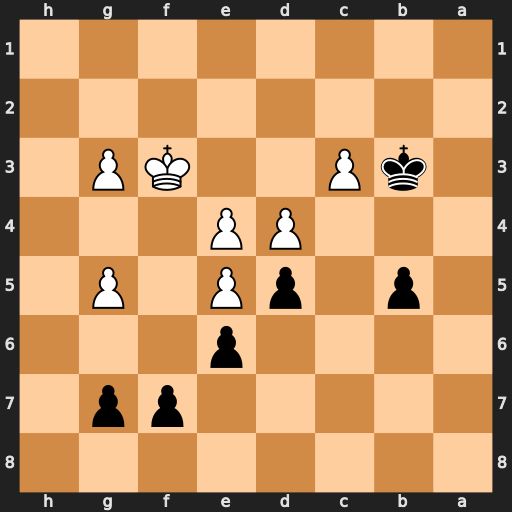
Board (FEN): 8/5pp1/4p3/1p1pP1P1/3PP3/1kP2KP1/8/8
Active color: b
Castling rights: -
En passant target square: -
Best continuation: g6 exd5 exd5 e6 fxe6